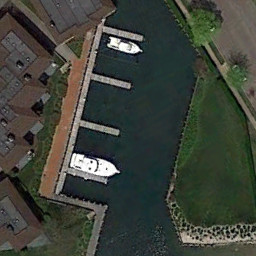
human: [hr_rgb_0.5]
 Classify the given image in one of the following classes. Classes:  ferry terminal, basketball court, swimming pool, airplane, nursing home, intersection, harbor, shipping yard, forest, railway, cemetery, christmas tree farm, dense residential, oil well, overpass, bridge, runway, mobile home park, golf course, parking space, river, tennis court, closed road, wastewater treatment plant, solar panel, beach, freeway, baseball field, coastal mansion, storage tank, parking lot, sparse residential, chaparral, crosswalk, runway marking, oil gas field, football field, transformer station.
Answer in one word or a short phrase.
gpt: ferry terminal